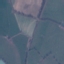
Label: Pasture